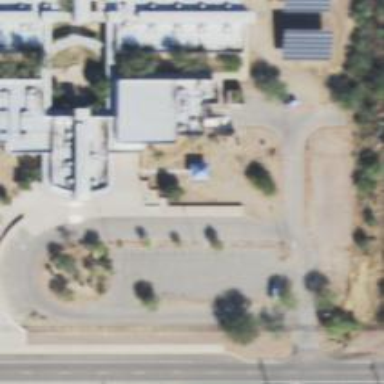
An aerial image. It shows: School building.